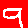
Digit: 9